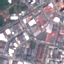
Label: Industrial